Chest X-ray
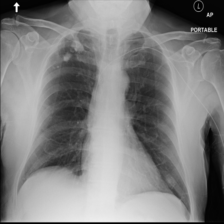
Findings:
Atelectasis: negative
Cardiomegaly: negative
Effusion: negative
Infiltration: negative
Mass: negative
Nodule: positive
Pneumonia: negative
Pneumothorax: negative
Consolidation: negative
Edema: negative
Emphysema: negative
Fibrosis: negative
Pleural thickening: negative
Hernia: negative